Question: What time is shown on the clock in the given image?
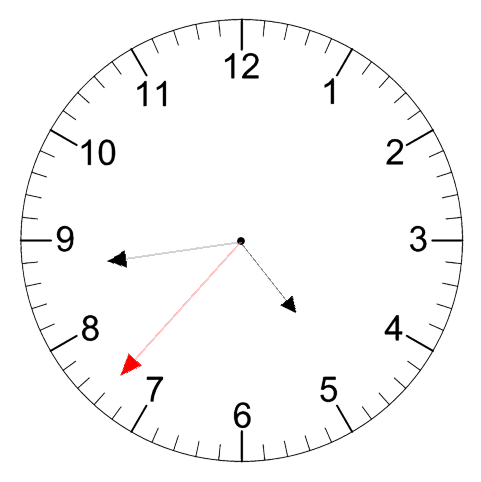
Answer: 04:43:37